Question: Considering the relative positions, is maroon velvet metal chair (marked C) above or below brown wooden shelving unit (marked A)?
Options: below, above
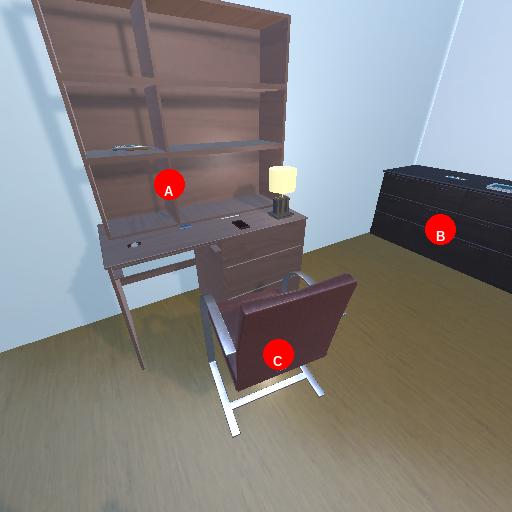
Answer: below